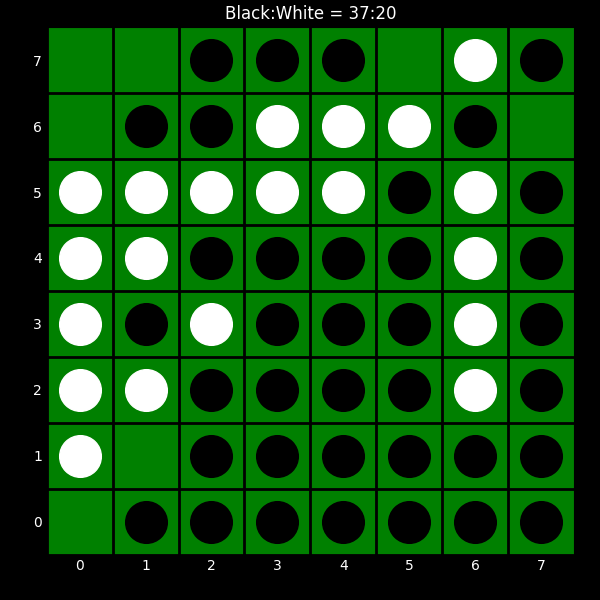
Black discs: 37
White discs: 20